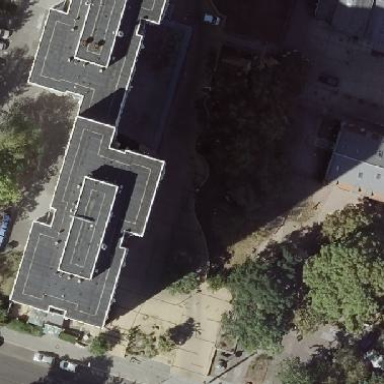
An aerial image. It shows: Apartment building with flat roof.